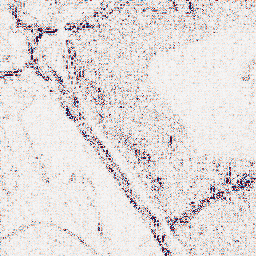
Category: wavelet
Decomposition family: wavelet_reverse_biorthogonal
Decomposition parameters: wavelet: rbio3.5
level: 1
Upsampling method: sinc_hamming
Upsampling parameters: scale: 2
kernel_size: 4
Upsampling scale: 2